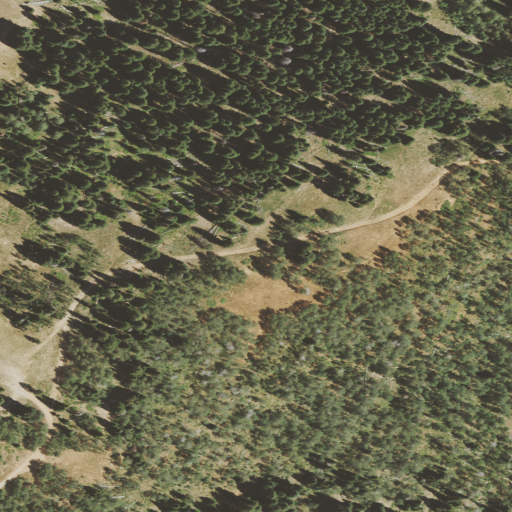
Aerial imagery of ridge(s) in Utah named Eli Ridge containing deciduous forest, evergreen forest, open development, mixed forest, low intensity development, and shrub